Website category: sports
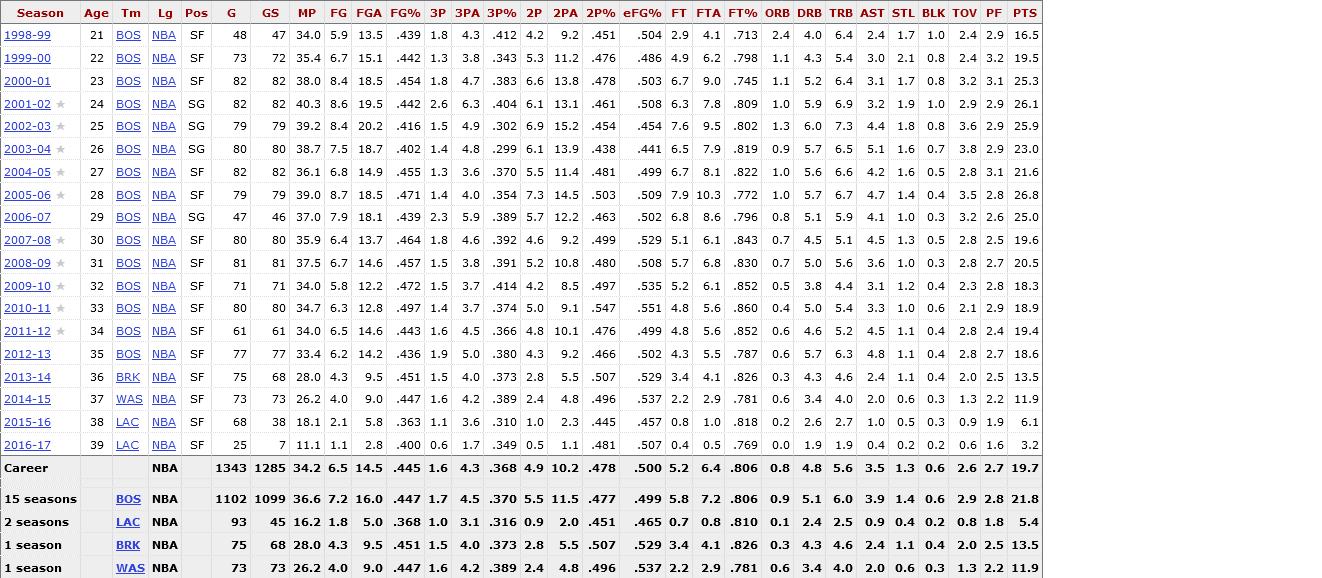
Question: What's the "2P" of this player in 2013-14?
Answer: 2.8

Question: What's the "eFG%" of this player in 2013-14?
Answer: .529

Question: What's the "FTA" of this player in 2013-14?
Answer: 4.1

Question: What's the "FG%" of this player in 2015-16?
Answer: .363

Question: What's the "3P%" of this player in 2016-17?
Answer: .349

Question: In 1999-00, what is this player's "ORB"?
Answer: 1.1

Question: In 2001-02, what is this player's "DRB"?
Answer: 5.9

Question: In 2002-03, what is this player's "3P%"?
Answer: .302

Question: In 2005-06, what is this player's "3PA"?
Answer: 4.0

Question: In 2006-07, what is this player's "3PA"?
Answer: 5.9

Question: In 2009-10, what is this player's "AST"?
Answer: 3.1

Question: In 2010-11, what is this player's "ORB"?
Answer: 0.4

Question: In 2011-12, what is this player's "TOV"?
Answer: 2.8

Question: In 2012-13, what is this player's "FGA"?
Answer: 14.2

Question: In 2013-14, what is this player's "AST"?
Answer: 2.4

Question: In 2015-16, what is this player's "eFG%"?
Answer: .457

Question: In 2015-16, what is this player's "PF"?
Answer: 1.9

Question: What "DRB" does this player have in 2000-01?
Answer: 5.2

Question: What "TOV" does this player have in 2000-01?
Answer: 3.2

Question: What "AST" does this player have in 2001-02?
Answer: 3.2

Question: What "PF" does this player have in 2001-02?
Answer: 2.9

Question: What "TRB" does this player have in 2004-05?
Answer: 6.6

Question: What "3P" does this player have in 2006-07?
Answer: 2.3

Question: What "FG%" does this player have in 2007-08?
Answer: .464

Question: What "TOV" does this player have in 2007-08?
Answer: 2.8

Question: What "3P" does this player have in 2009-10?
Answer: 1.5

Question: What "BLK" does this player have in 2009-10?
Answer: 0.4

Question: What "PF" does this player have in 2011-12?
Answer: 2.4

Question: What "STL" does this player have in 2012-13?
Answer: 1.1

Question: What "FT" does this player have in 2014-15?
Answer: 2.2

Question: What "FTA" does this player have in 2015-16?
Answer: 1.0

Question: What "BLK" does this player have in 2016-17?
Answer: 0.2

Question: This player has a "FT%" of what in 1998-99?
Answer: .713

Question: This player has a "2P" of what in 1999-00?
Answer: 5.3

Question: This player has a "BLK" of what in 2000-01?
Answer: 0.8

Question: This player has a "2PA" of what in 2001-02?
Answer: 13.1

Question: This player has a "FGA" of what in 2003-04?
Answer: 18.7

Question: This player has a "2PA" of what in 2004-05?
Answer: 11.4

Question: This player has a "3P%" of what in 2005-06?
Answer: .354

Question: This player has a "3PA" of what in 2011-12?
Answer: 4.5

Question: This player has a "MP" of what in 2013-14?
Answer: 28.0

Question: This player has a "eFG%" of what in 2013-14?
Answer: .529

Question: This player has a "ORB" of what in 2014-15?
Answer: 0.6

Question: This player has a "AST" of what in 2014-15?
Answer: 2.0

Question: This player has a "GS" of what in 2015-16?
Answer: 38

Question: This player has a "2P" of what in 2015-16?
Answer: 1.0

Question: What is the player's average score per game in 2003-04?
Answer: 23.0

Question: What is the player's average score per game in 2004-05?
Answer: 21.6

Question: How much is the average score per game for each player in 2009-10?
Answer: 18.3

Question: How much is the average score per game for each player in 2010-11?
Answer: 18.9

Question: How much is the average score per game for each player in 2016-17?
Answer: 3.2

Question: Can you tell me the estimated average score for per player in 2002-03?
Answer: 25.9

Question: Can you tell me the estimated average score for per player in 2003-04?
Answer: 23.0

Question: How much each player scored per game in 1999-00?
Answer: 19.5

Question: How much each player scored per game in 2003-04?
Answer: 23.0

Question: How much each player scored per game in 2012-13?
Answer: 18.6

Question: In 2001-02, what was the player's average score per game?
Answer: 26.1

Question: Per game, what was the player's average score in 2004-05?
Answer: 21.6

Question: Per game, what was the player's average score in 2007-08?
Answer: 19.6

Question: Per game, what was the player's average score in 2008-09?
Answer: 20.5

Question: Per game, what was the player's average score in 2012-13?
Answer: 18.6

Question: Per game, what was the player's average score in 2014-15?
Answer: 11.9